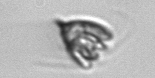
Label: Pyramimonas_longicauda